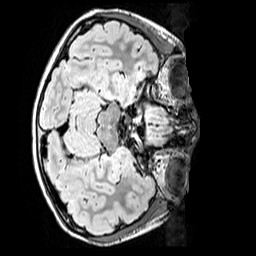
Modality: FLAIR
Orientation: axial
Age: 9
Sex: male
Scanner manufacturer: siemens
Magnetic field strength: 3 T
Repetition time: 5 s
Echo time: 0.388 s